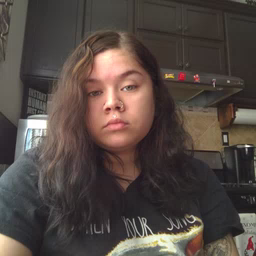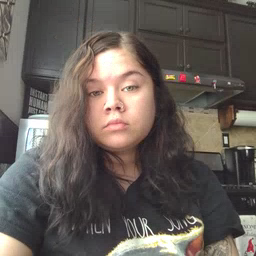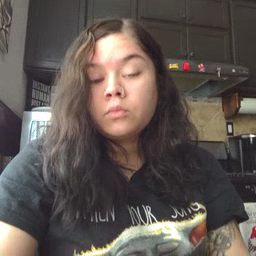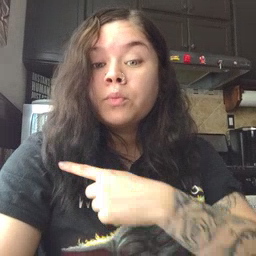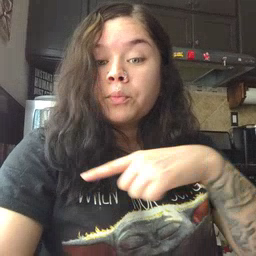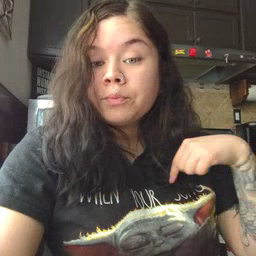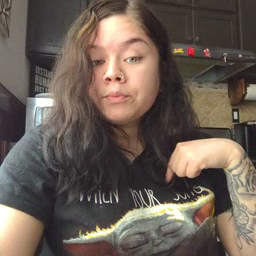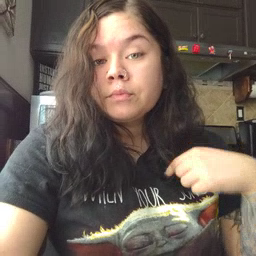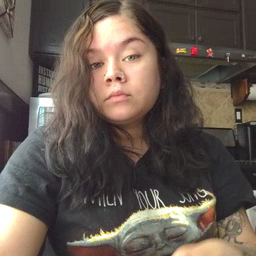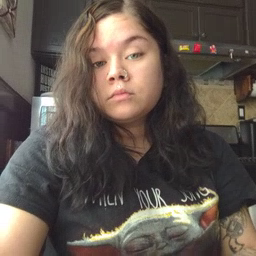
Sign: weus